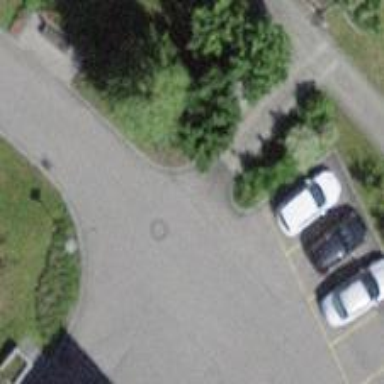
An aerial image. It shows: Paved footway.